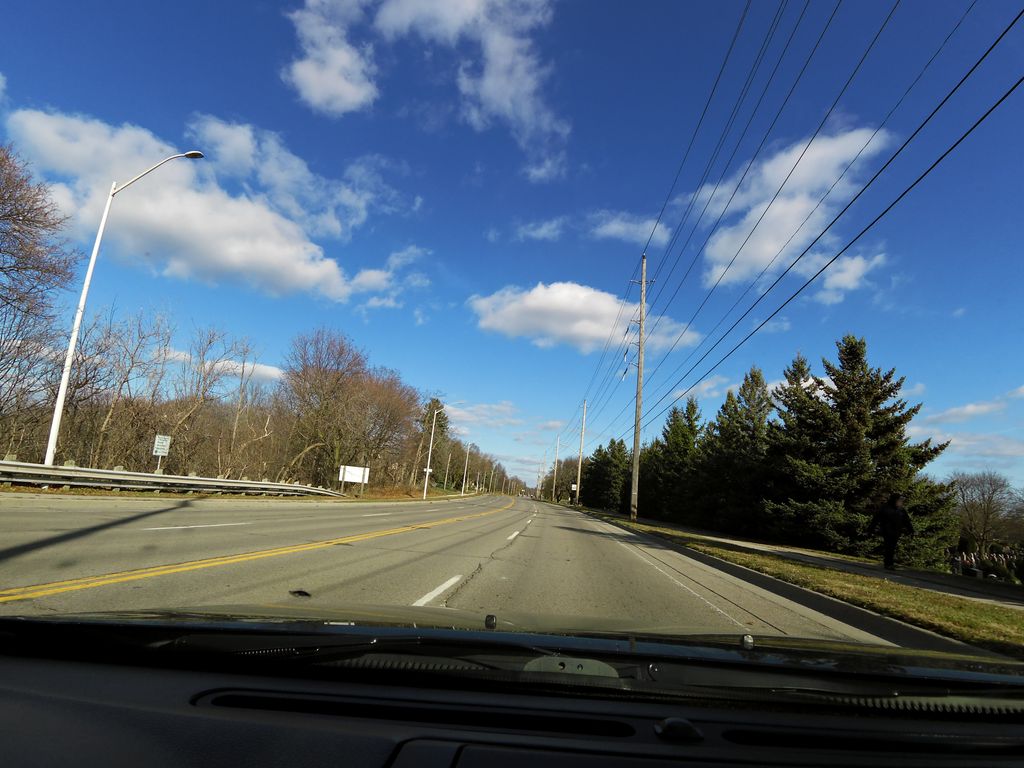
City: hamilton